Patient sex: M
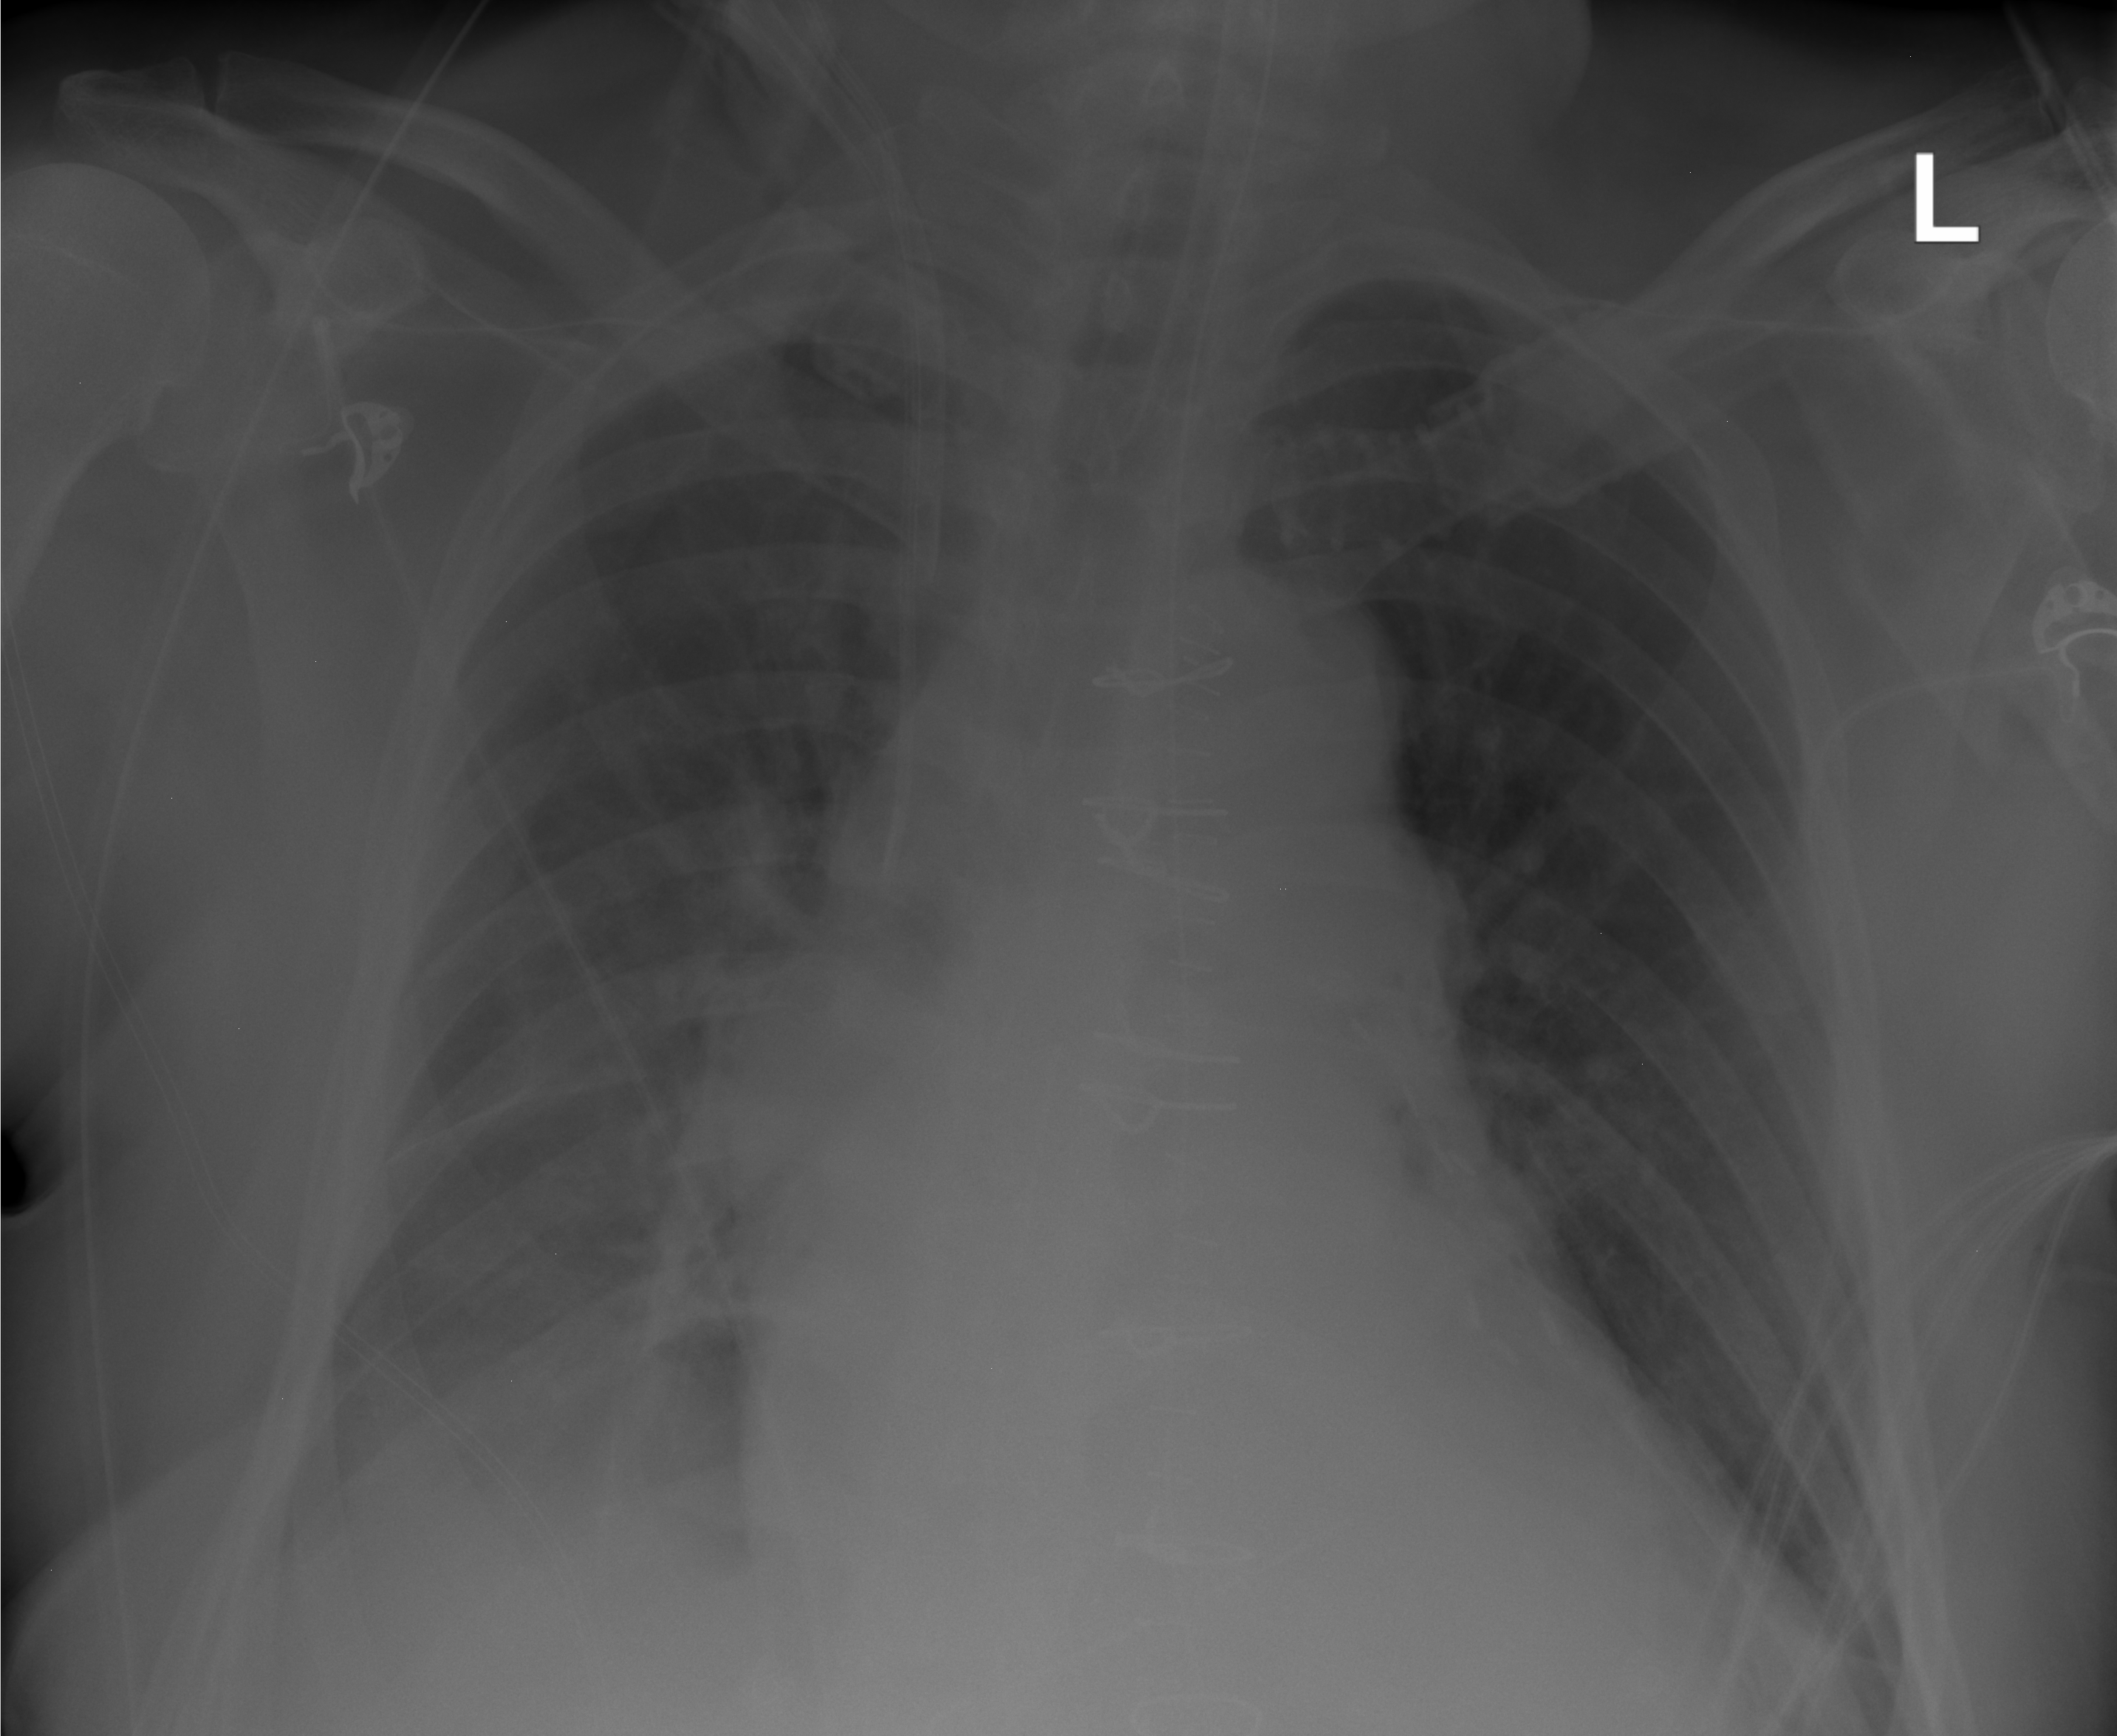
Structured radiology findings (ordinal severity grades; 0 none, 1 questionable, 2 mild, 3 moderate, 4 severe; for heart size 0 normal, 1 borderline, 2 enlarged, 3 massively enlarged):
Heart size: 2
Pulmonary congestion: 1
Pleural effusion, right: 2
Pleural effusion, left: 0
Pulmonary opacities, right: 0
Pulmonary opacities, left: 0
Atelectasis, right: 2
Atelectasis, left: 2